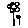
Label: flower